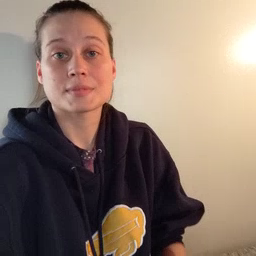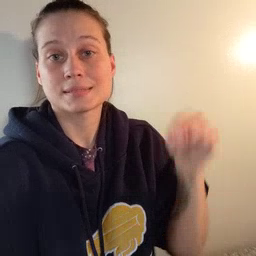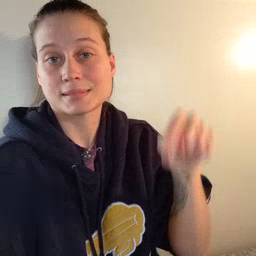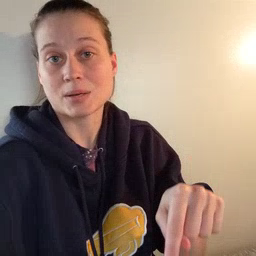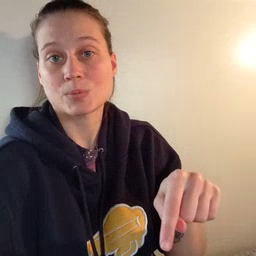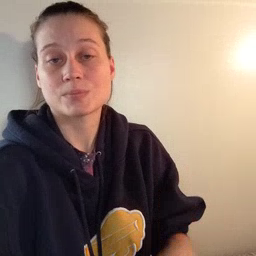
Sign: down